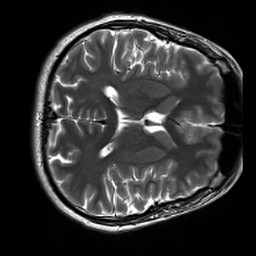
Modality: T2w
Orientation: axial
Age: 26
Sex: male
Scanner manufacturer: siemens
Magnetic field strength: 3 T
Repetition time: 7 s
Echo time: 0.09 s